Interaction volume radius: 10 \u00c5
Interaction volume height: 20 \u00c5
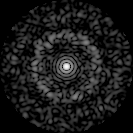
Disorder parameter: 0.8327